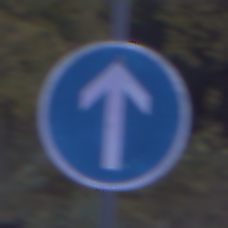
Verkehrszeichen: VorgeschriebeneFahrtrichtungGeradeaus
Umgebung: Outdoor, Suburban
Tageszeit: Night
Wetter: PartlyCloudy
Licht: Artificial
Jahreszeit: NotSpecified
Kontrast: LowContrast